Field crop: maize
Growth stage: 2
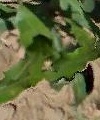
Species: maize